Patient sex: M
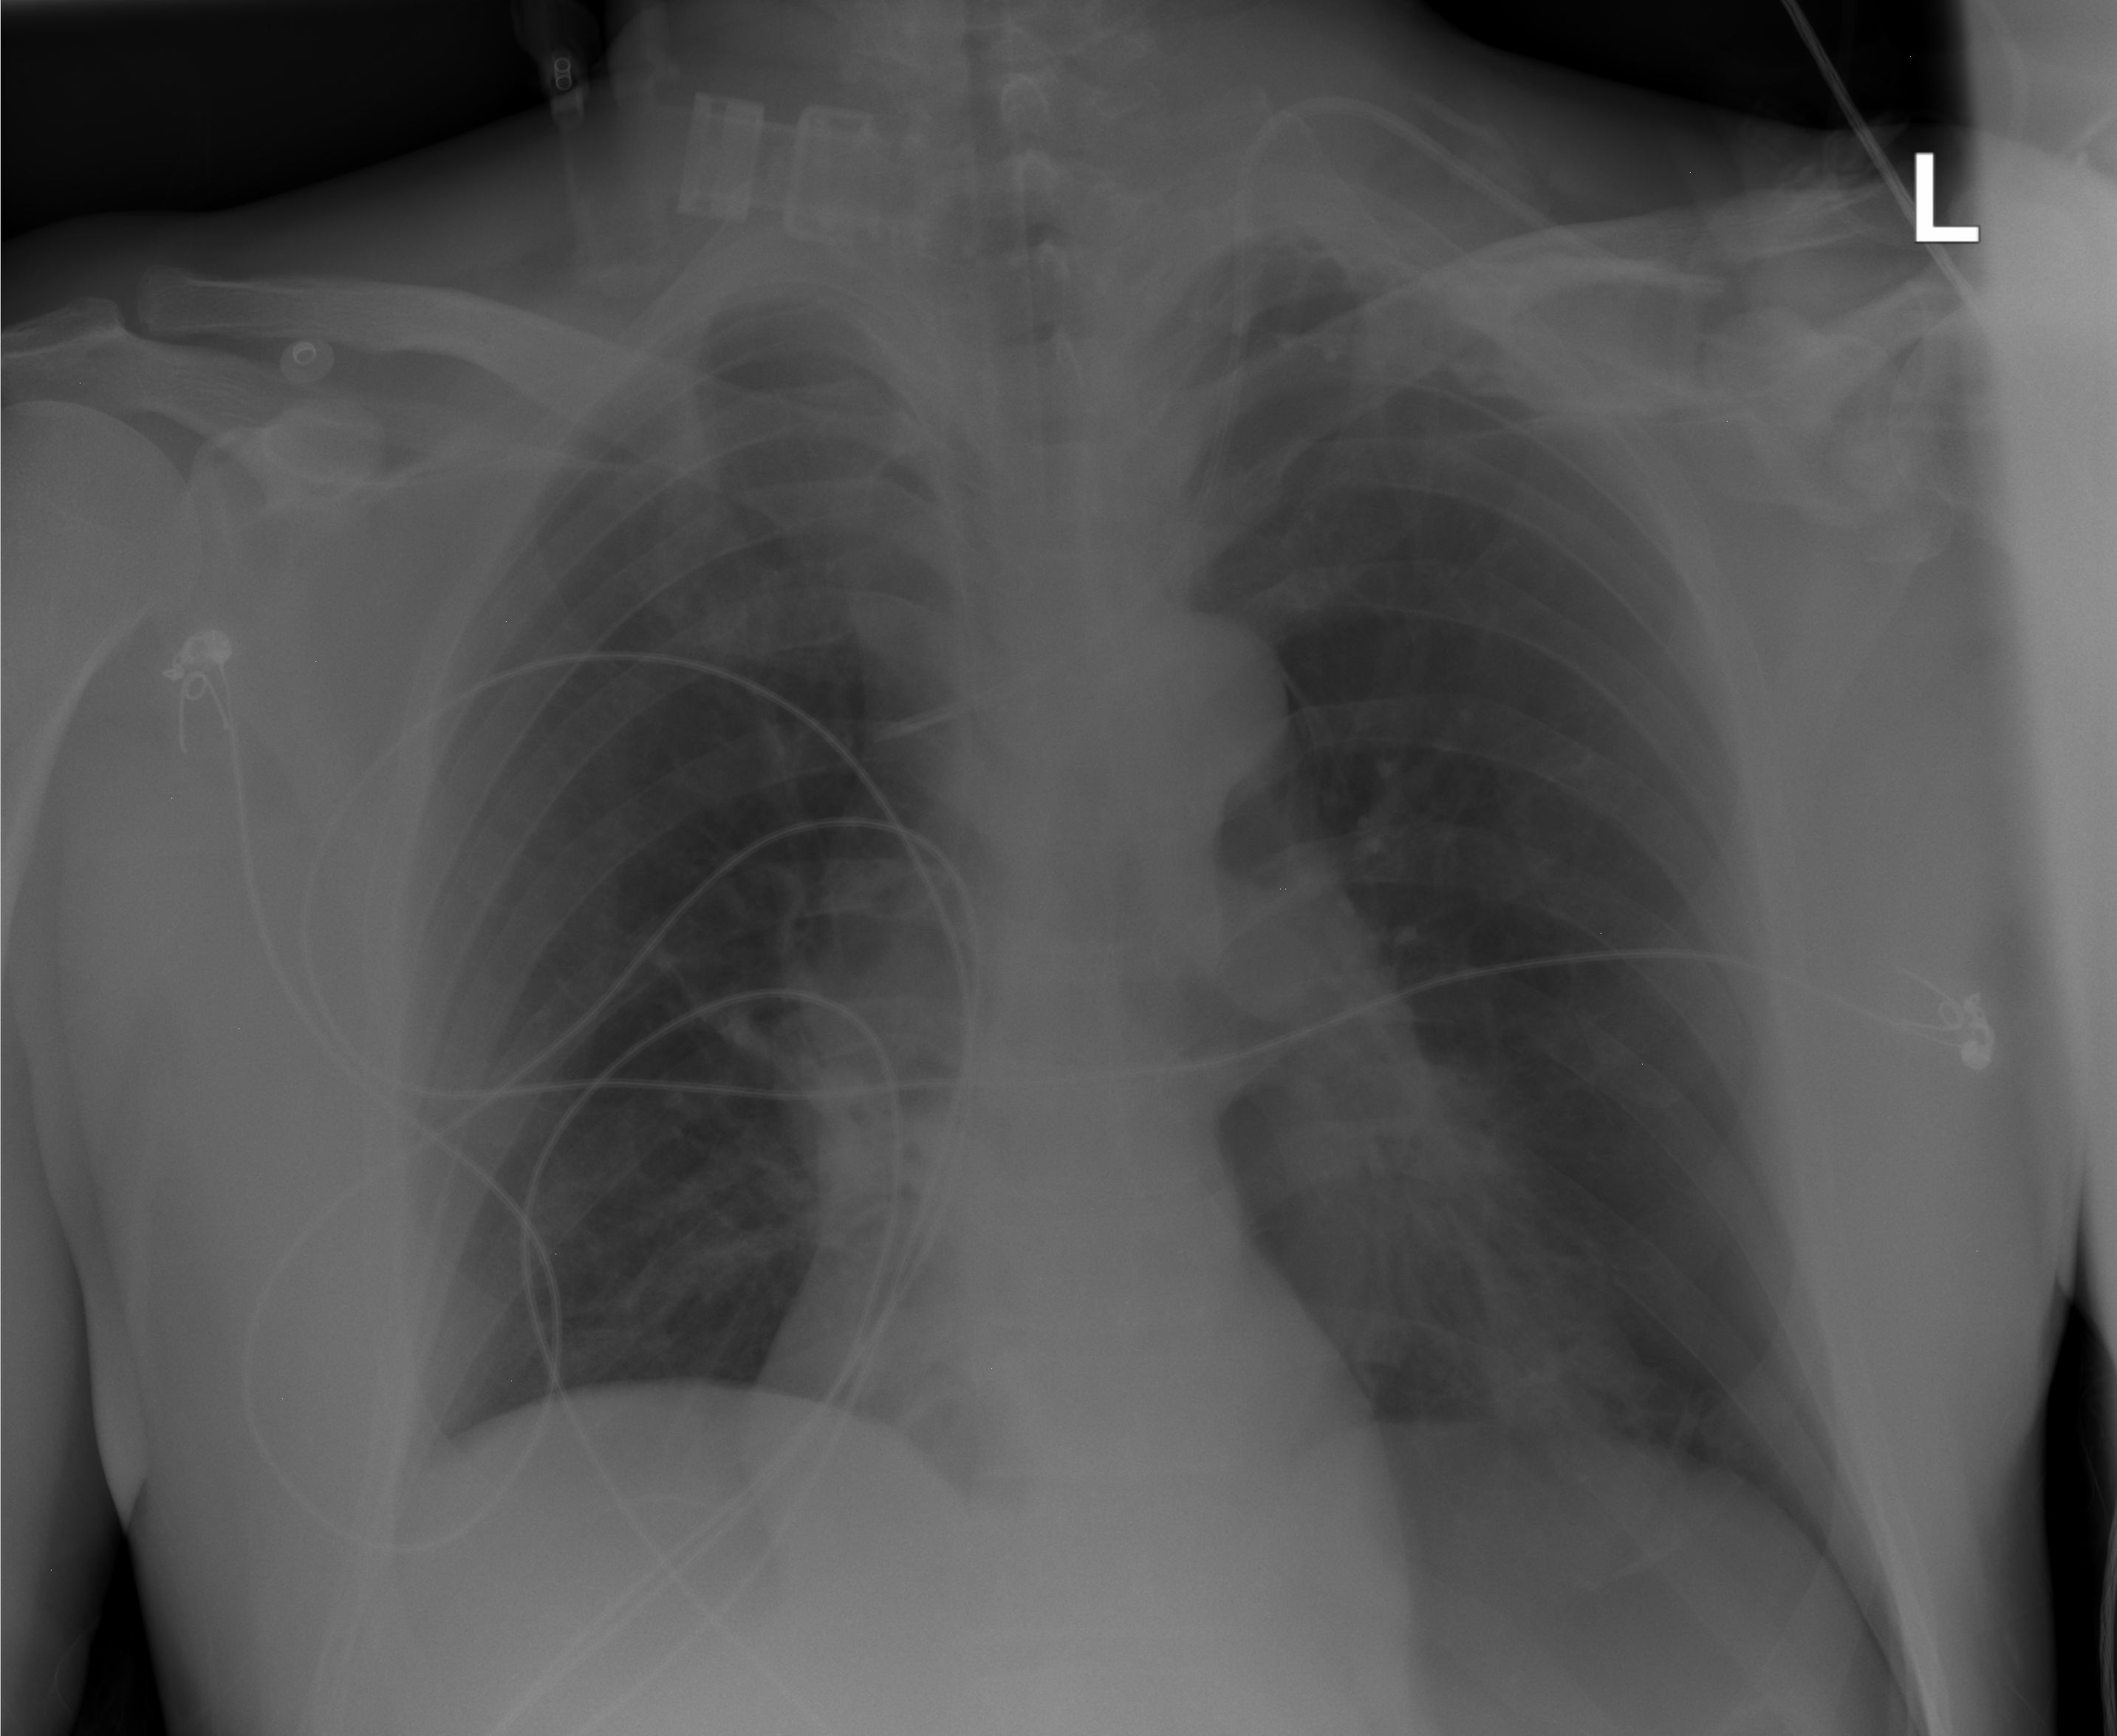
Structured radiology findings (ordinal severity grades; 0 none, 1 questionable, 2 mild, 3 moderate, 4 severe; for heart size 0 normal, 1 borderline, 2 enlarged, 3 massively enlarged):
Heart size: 0
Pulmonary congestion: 0
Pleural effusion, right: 0
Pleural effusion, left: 0
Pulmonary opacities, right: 0
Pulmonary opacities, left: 0
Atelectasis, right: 0
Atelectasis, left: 2